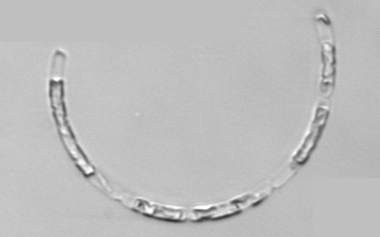
Label: Guinardia_striata